Aerial crown-view tile of a tropical tree (Barro Colorado Island, Panama), acquired 20250414:
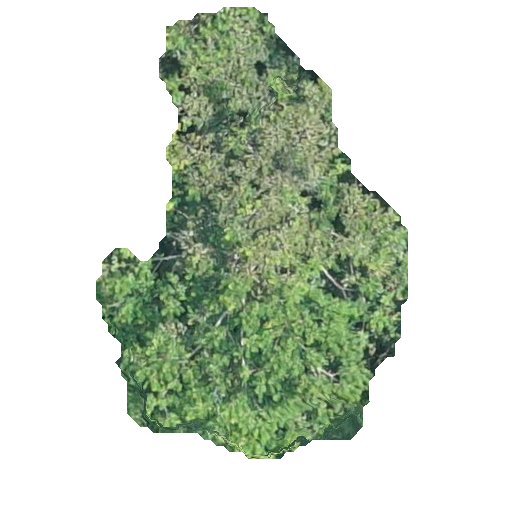
Species: Zanthoxylum ekmanii
GBIF accepted scientific name: Zanthoxylum ekmanii
Crown area: 135.783 m²